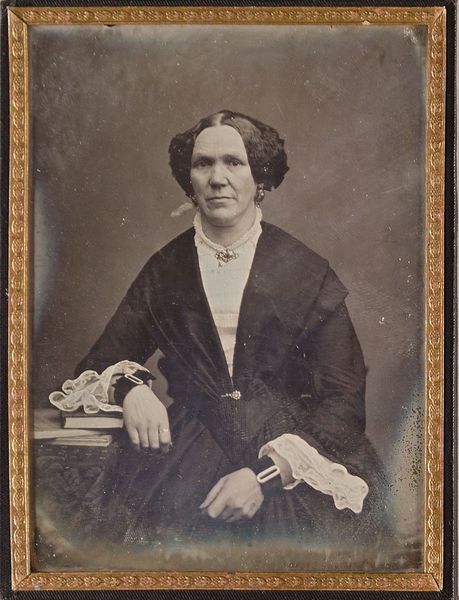
Titel: Doris Dunker
Künstler: David Eichmann
Standort: Hamburg
Institution: Museum für Kunst und Gewerbe Hamburg
Schlagwörter: frau, portrait, figur, foto, fotografie, photographie, photo, lichtbild, daguerreotypie, bildwerke, angewandte und bildende kunst, hessische systematik, porträt, porträtfotografie, porträtphotographie, hüftbild